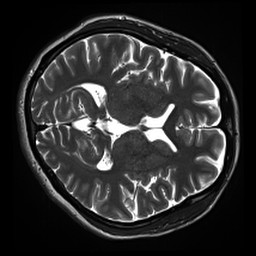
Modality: inplaneT2
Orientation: axial
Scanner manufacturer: siemens
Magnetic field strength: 3 T
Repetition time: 11 s
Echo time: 0.059 s